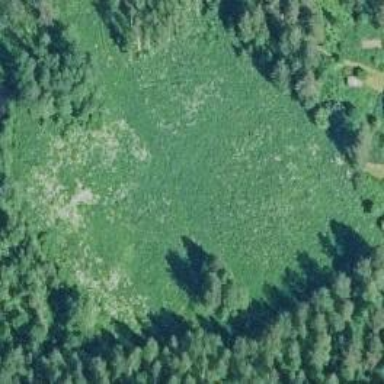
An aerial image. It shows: Beautiful meadow.